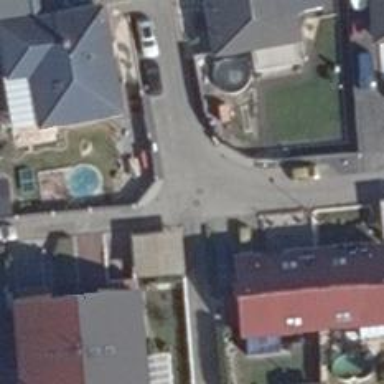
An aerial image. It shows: Living street.